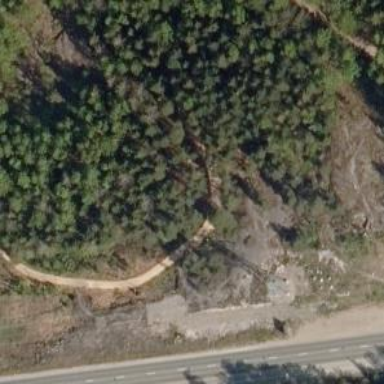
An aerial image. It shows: Fallen tree obstructing the path.